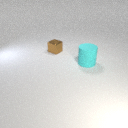
large cyan rubber cylinder to the right of small brown metal cube